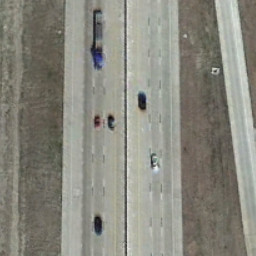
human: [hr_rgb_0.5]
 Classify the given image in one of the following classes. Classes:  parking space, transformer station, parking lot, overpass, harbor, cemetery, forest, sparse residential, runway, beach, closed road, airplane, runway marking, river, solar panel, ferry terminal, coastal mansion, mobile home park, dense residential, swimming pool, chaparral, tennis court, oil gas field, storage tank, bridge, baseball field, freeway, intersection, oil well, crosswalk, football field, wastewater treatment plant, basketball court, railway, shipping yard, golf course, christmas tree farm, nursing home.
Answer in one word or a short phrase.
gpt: freeway